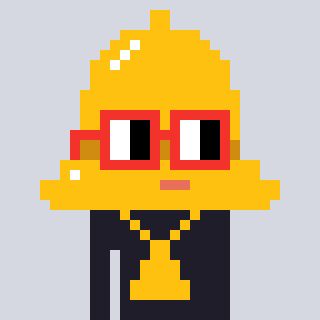
a pixel art character with square red glasses, a bell-shaped head and a grayscale-colored body on a cool background